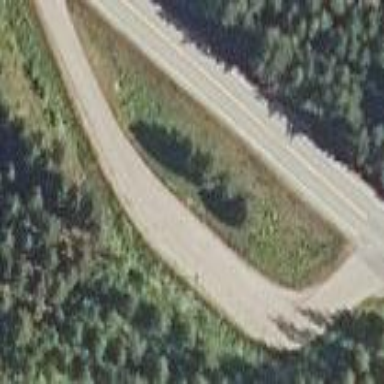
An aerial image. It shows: Rest area along the road.